Aerial crown-view tile of a tropical tree (Barro Colorado Island, Panama), acquired 20241216:
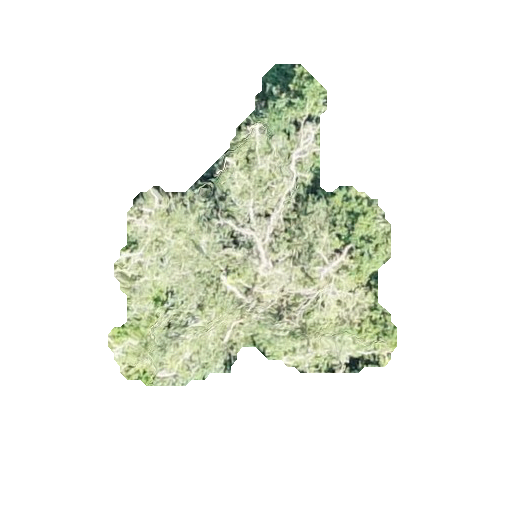
Species: Platypodium elegans
GBIF accepted scientific name: Platypodium elegans
Crown area: 83.077 m²